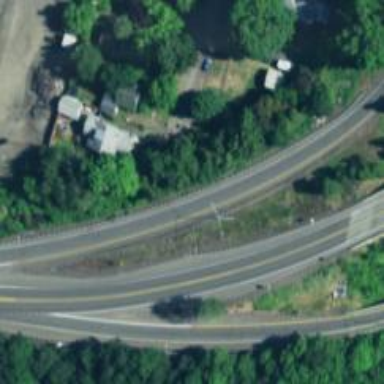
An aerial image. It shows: Trunk link highway.